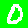
Digit: 0